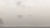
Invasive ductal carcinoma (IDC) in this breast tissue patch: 0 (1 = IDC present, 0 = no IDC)